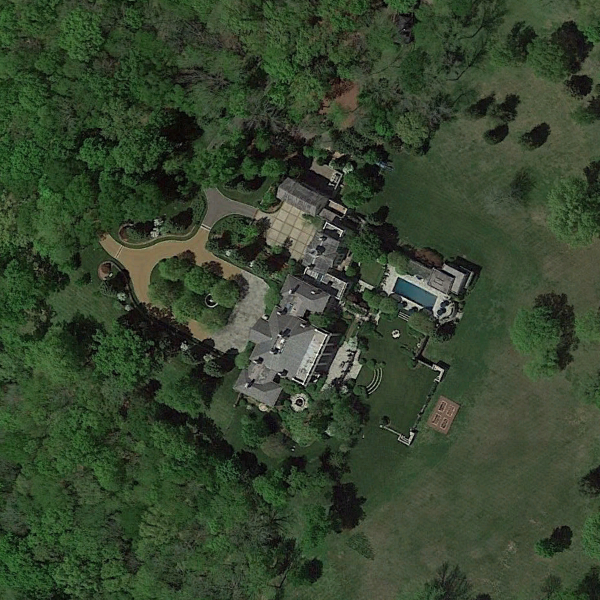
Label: SparseResidential